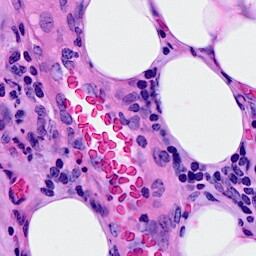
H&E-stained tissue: Breast